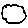
Label: cloud